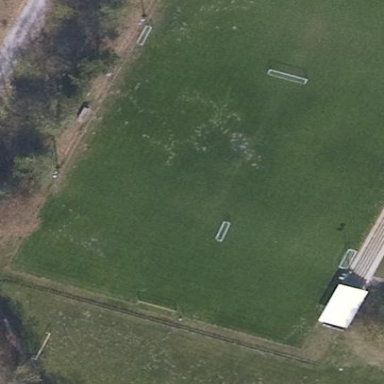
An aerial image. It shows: Soccer pitch for leisure land activities.